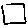
Label: square